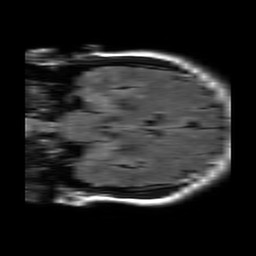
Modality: FLAIR
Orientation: coronal
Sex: female
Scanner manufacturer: philips
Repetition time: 11 s
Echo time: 0.125 s